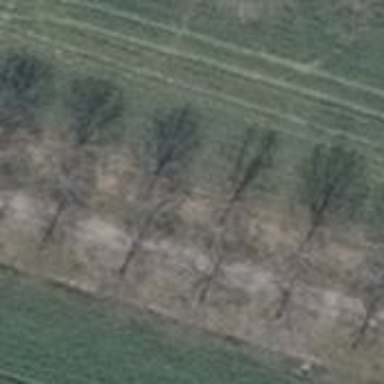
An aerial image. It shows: Row of trees in natural setting.